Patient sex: M
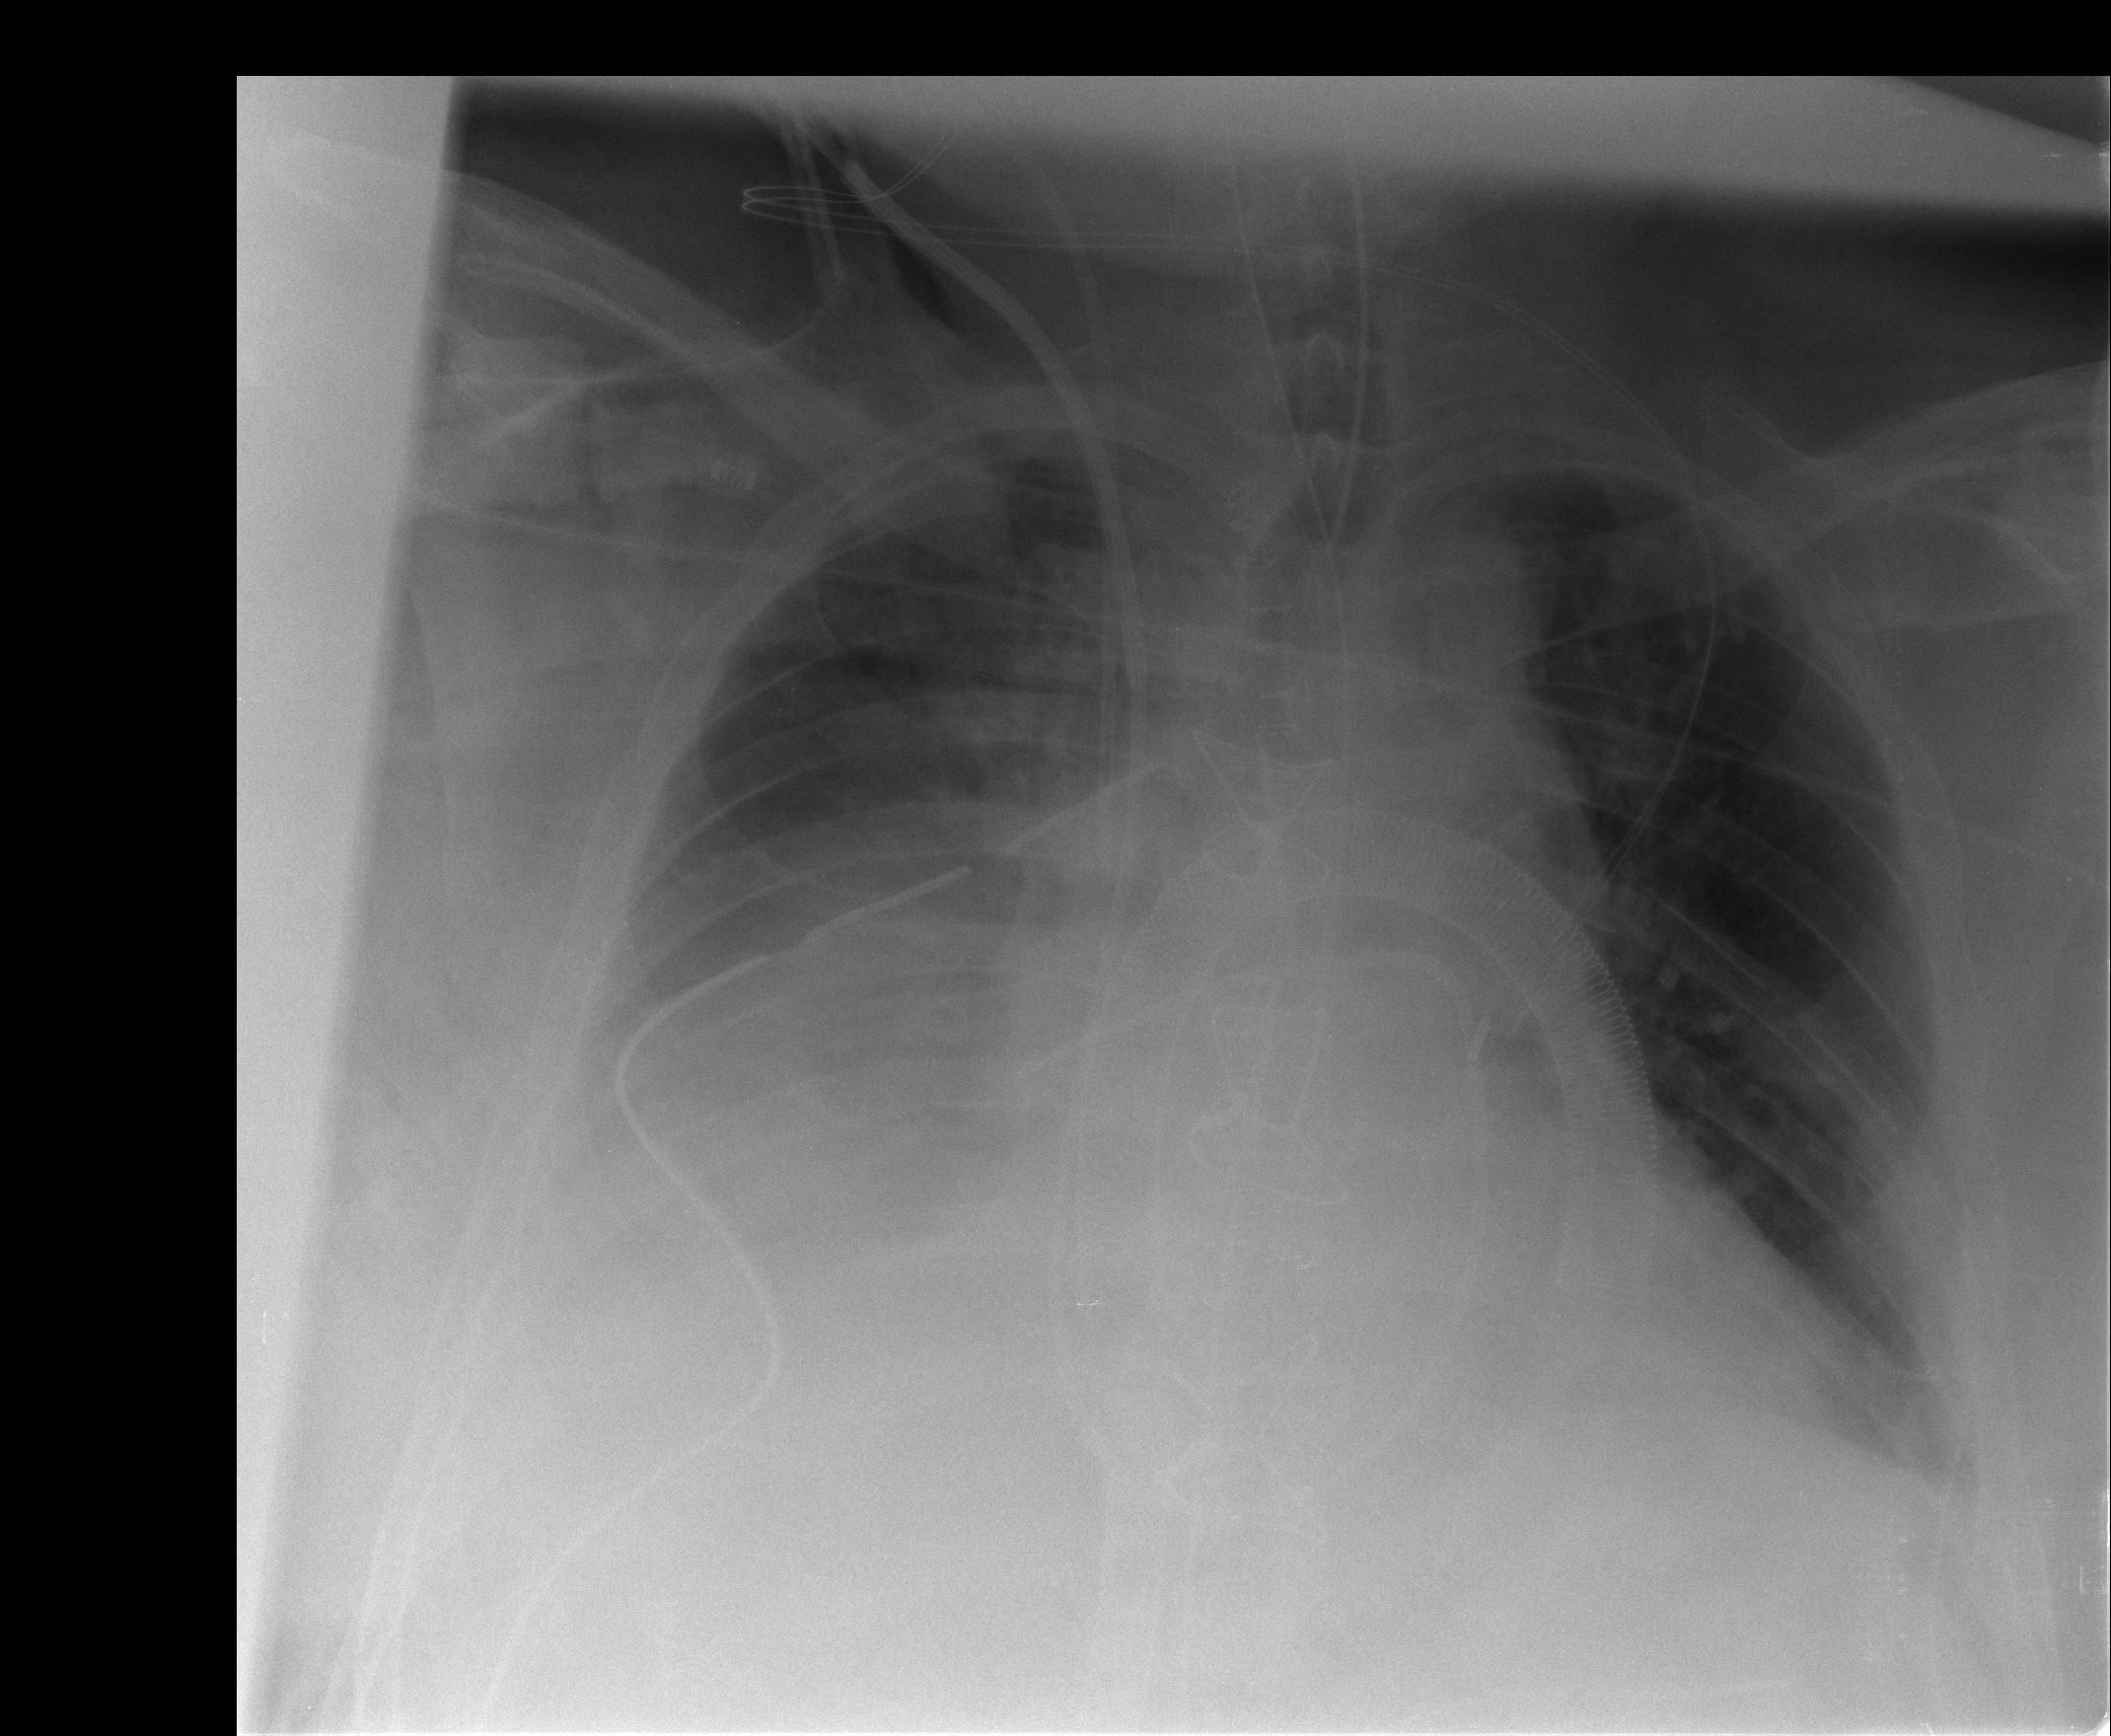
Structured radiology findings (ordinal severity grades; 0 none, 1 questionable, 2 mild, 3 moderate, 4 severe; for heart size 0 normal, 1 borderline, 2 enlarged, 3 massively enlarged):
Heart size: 2
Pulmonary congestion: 0
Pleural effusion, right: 3
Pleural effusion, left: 0
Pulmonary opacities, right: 0
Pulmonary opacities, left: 0
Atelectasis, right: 2
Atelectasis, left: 1